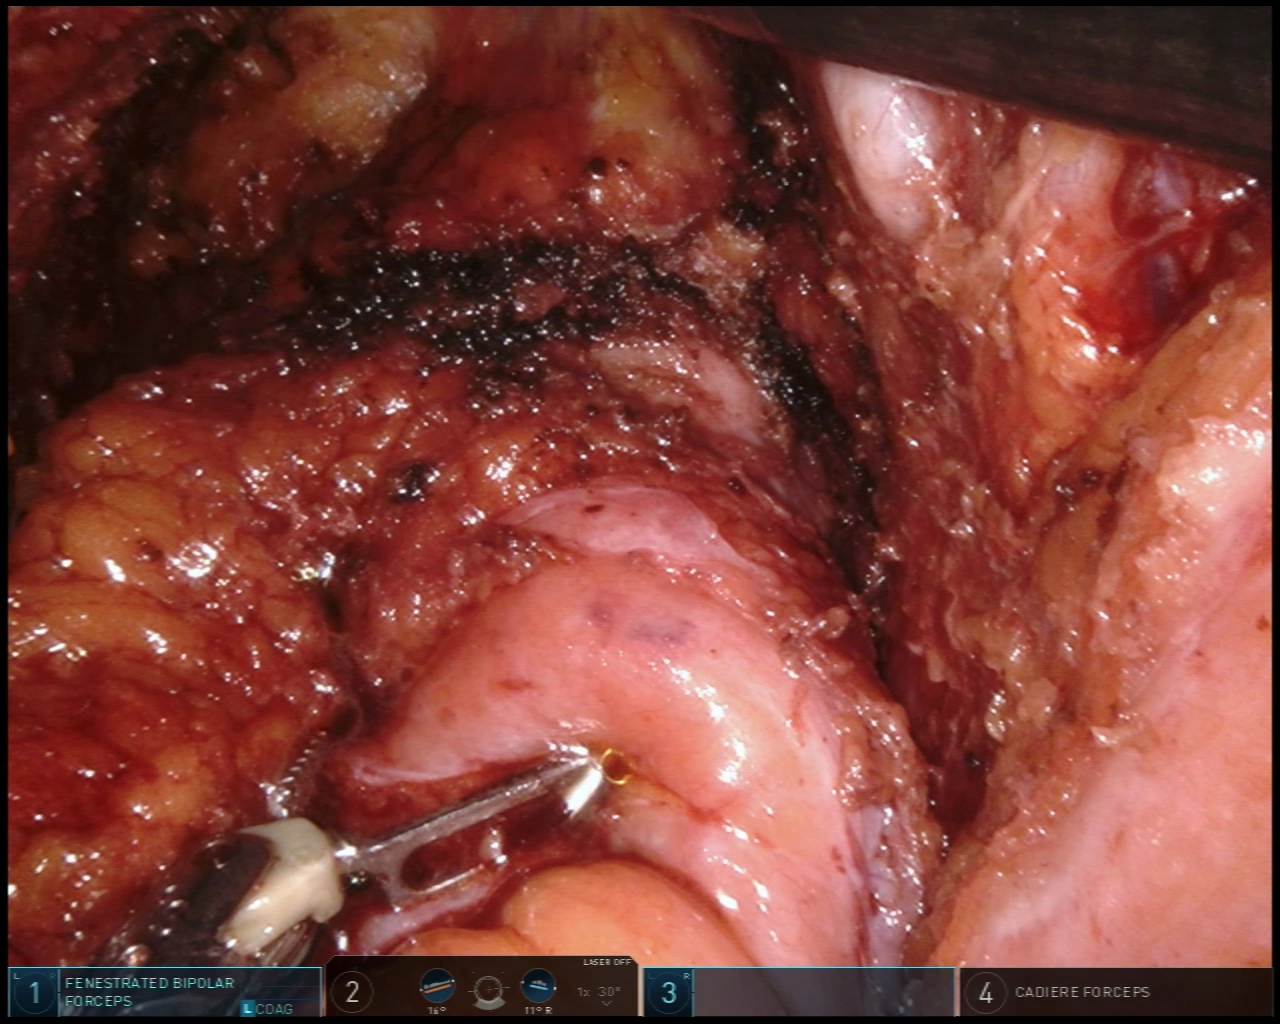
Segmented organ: vesicular_glands
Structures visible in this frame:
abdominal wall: no
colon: no
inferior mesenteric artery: no
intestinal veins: no
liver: no
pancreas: no
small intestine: no
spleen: no
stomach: no
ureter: no
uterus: no
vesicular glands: yes